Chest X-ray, AP view. Patient: 27 years old, sex F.
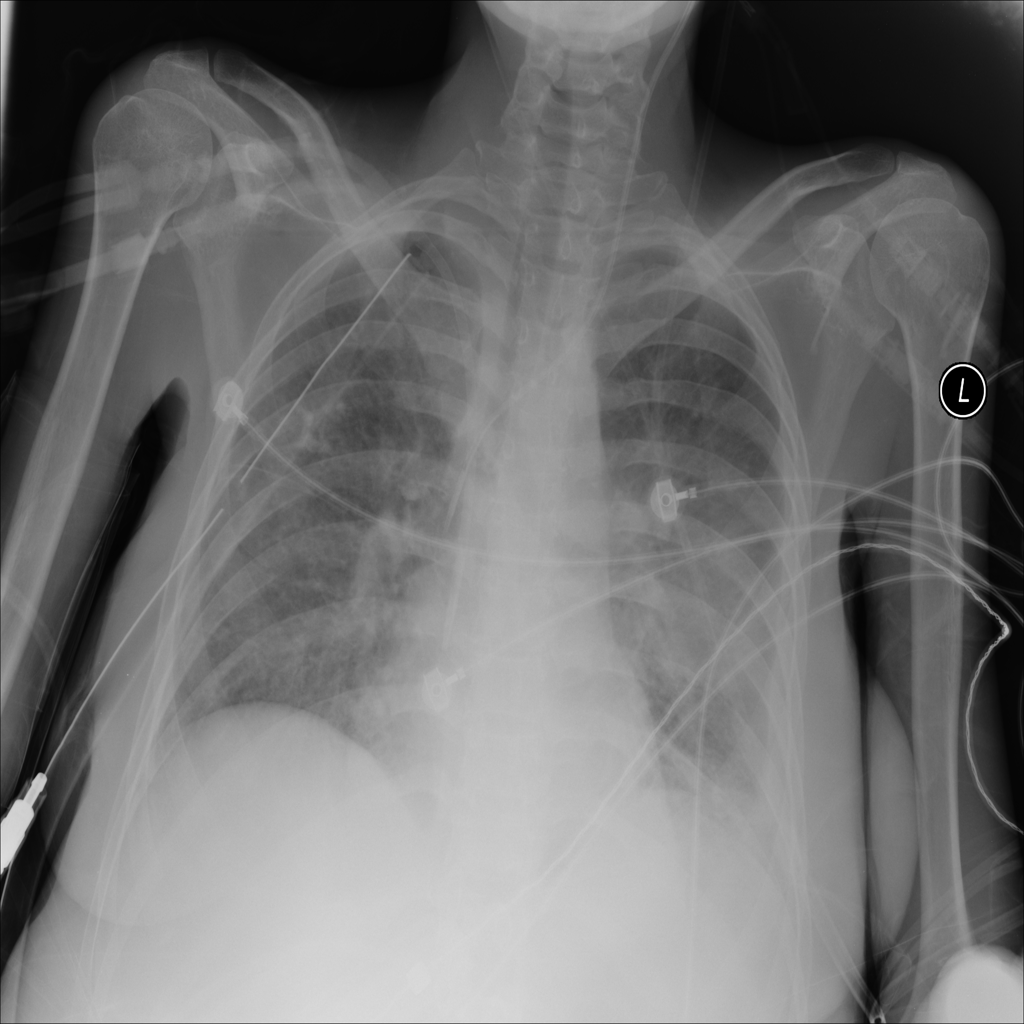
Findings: No Finding